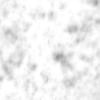
Label: no_change